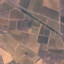
Land use / land cover: PermanentCrop